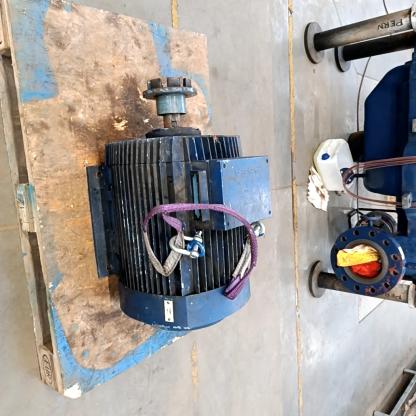
Klasa: inne